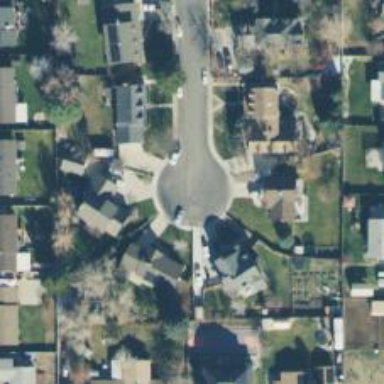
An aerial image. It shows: Turning circle on the road.